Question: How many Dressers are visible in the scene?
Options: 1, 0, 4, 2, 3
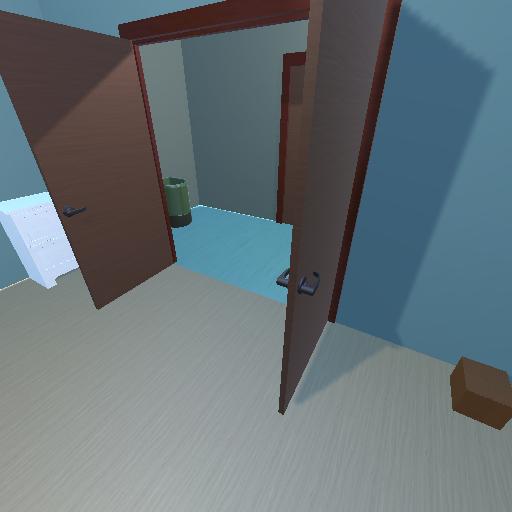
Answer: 1